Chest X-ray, AP view. Patient: 60 years old, sex F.
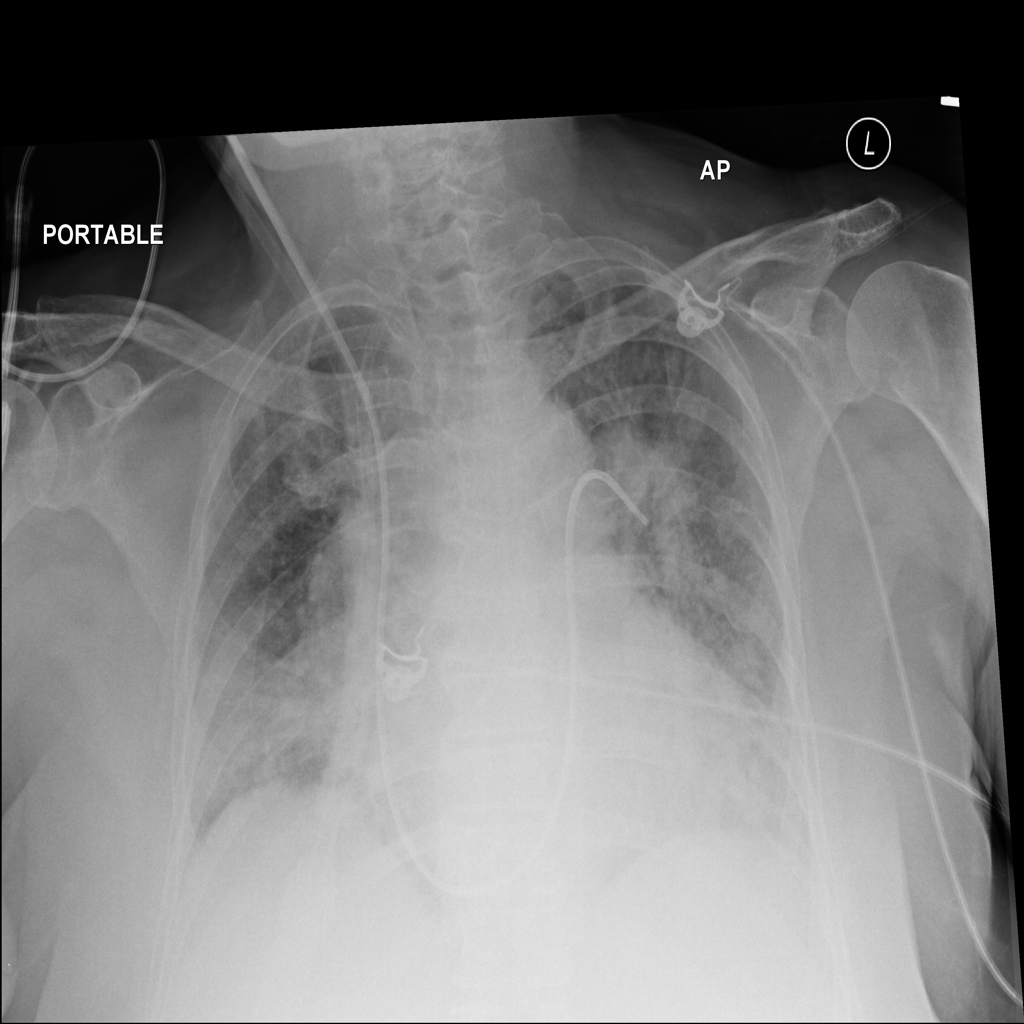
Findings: Infiltration